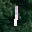
Label: 1